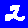
Digit: 2